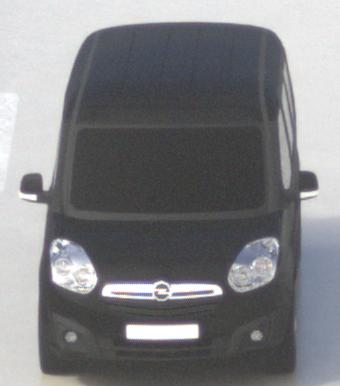
Make: Opel
Model: Combo Combi L1H1 1.4
Detailed model: Combo (D) Combi
Model produced from: 2012/01
Model produced until: 2013/11
Doors: 5
Color: black
Road condition: wet road
Daytime: midday
Contrast: medium contrast